This time-frequency spectrogram was computed from a rotor test-rig vibration snapshot; brighter regions carry more energy. Based on the visible evidence, which rotor condition applies: normal, misalignment, unbalance, looseness?
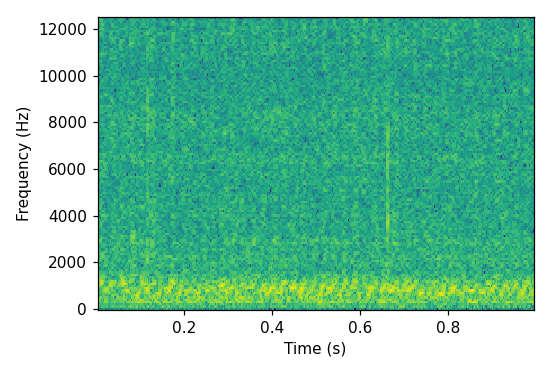
Answer: normal